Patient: sex F, age 72
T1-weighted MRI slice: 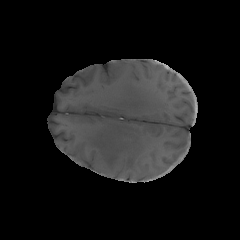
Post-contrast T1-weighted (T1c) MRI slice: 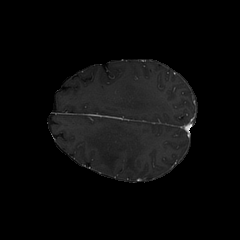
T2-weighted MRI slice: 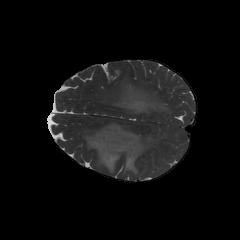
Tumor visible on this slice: yes
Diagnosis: Glioblastoma, IDH-wildtype
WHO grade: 4